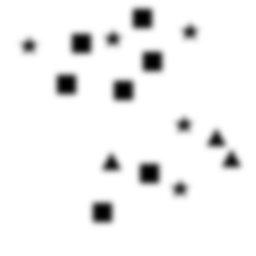
Squares: 7
Triangles: 3
Stars: 5
Total shapes: 15